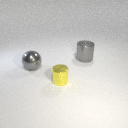
large gray metal sphere to the left of small yellow metal cylinder